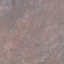
Label: HerbaceousVegetation